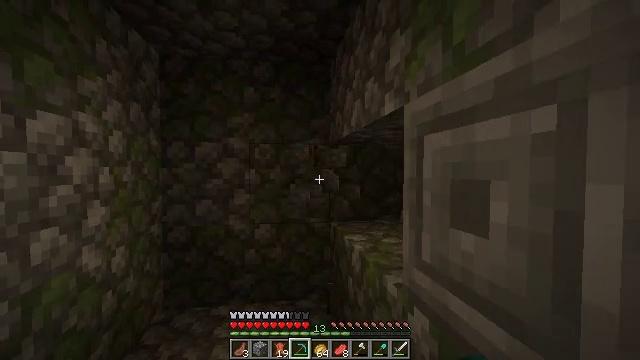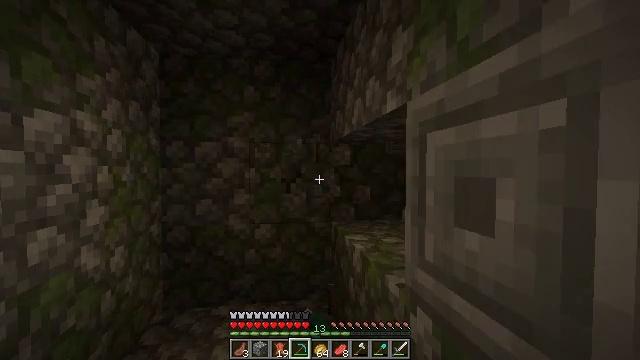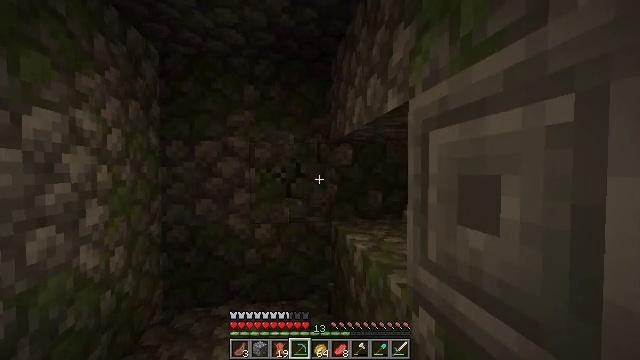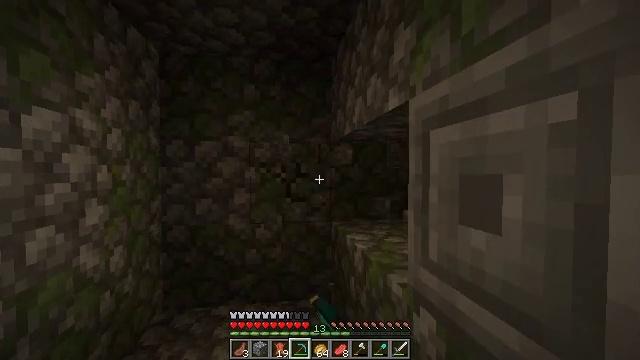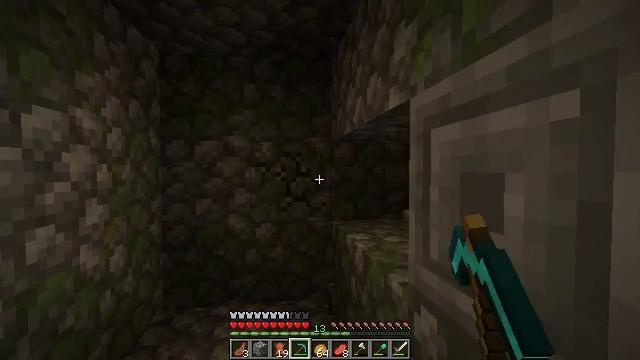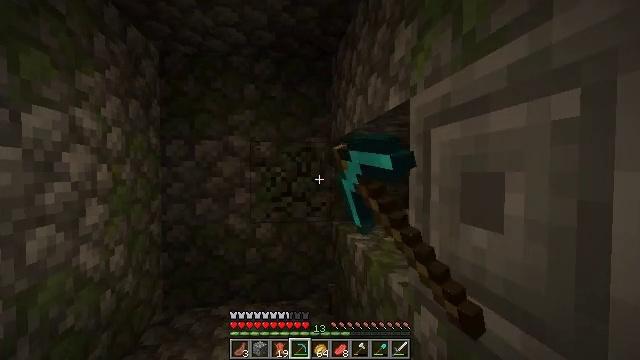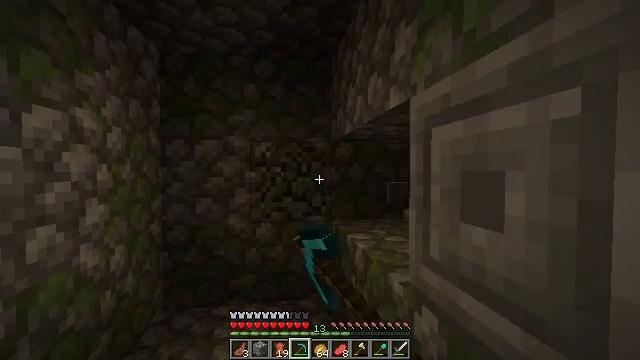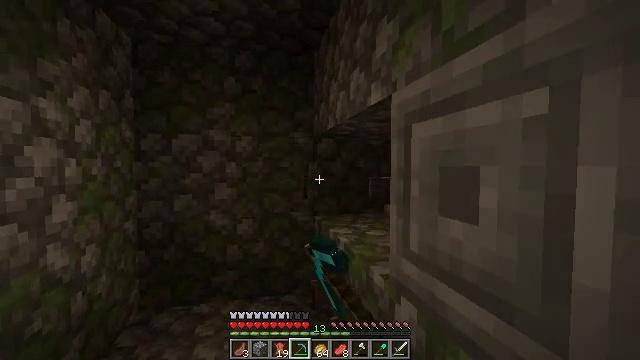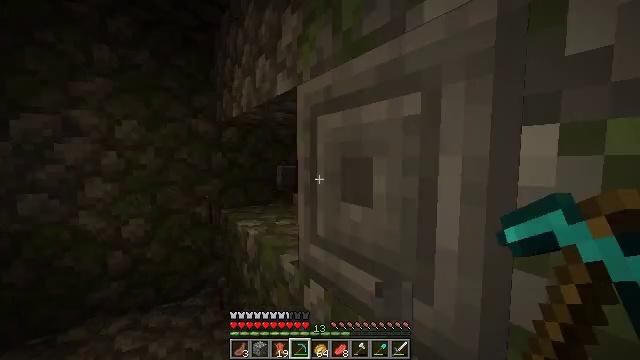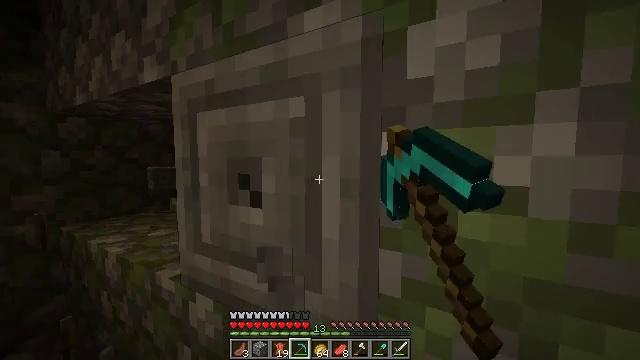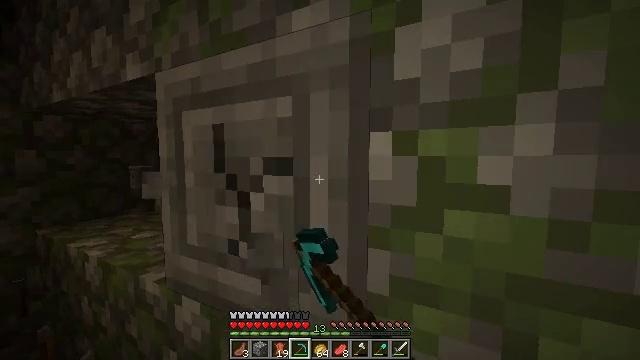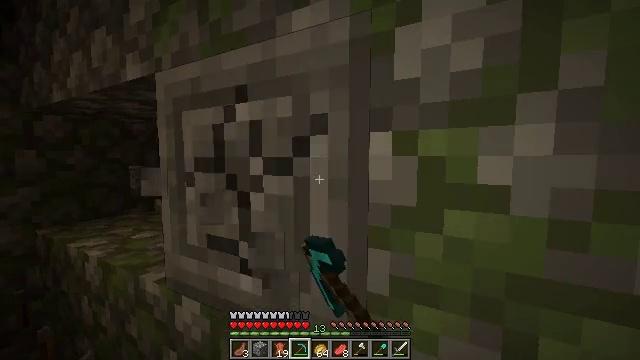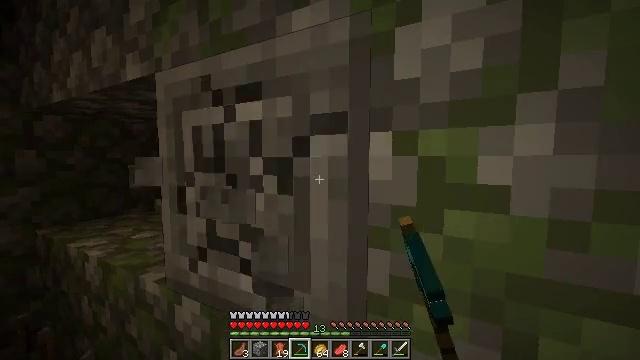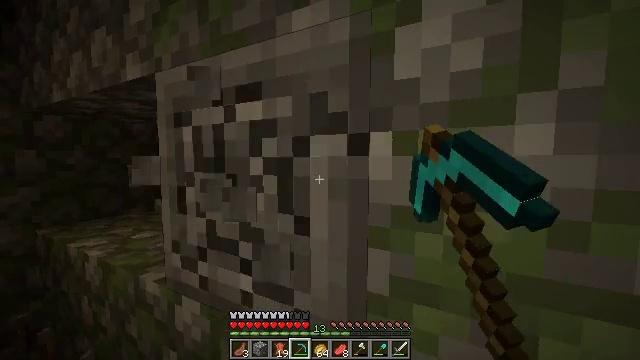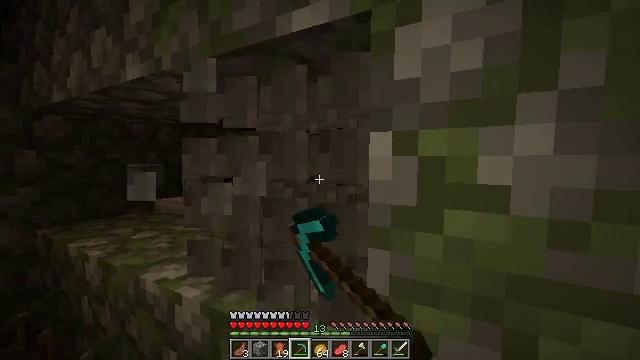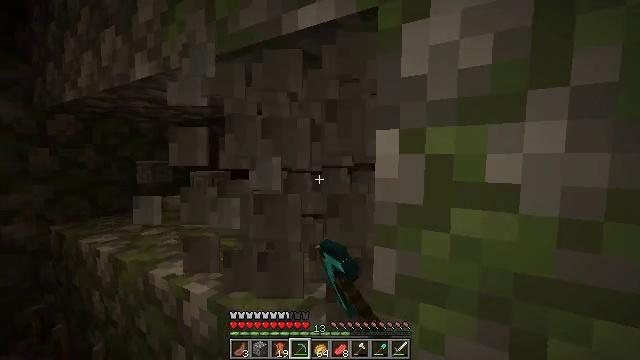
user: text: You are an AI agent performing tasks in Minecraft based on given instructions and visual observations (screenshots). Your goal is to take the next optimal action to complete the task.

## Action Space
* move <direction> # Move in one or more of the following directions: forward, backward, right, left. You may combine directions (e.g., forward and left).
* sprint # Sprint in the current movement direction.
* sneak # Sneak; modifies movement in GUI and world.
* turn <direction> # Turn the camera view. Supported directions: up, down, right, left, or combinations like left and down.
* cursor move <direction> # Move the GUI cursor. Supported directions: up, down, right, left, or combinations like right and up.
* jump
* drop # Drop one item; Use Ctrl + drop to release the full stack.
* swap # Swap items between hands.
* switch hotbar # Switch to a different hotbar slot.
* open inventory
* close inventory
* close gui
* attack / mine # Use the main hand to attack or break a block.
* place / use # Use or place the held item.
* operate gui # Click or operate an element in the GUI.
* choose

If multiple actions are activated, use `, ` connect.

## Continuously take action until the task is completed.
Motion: motion action
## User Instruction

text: Break the chiseled stone bricks for materials.
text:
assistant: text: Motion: attack / mine
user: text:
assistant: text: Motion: attack / mine
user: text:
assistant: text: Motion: attack / mine
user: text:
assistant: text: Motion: attack / mine
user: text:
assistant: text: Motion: attack / mine
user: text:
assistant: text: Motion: attack / mine
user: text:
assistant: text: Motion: turn right and down, attack / mine
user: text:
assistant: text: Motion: turn right and down, attack / mine
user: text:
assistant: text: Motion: turn right, attack / mine
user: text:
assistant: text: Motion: turn right, attack / mine
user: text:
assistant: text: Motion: attack / mine
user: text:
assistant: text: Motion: attack / mine
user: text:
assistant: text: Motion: attack / mine
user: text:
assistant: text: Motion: attack / mine
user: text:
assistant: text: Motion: turn left, attack / mine
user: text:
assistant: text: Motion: turn left, attack / mine
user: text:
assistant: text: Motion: attack / mine
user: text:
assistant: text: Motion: attack / mine
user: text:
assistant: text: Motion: attack / mine